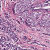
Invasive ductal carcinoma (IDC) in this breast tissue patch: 1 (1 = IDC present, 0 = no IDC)